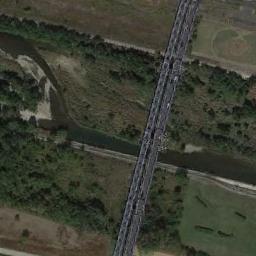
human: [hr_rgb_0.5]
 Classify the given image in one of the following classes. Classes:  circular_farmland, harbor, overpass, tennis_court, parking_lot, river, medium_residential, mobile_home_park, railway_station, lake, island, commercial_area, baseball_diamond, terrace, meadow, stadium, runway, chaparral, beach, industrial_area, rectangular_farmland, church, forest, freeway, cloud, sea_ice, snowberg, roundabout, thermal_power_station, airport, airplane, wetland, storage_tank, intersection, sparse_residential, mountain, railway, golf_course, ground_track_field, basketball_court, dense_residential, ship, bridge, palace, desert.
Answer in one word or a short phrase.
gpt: bridge